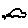
Label: car